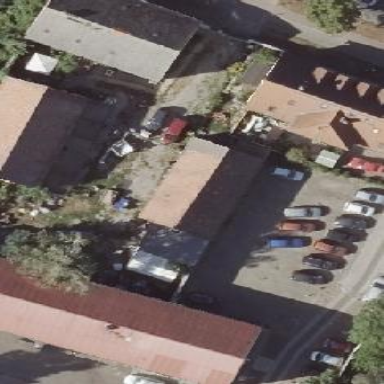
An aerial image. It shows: Shed.